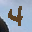
Label: 4